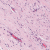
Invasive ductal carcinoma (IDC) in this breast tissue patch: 0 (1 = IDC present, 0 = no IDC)